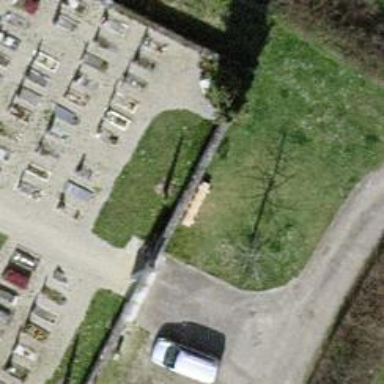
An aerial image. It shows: Brown bench in the vicinity.